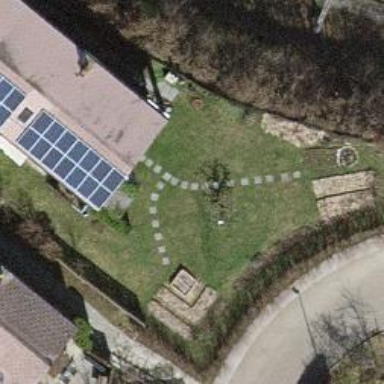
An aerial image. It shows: Residential garden.